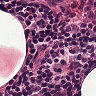
Metastatic tissue present: no